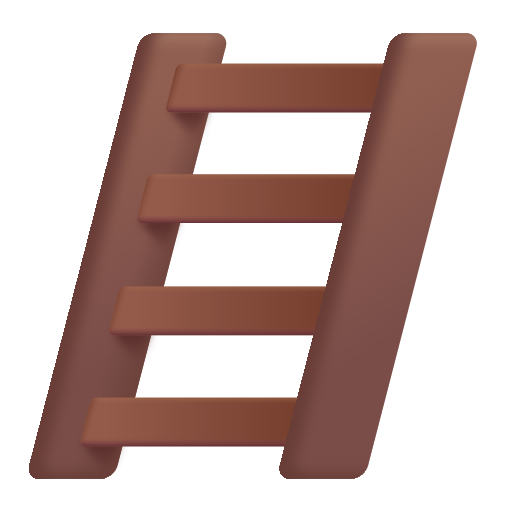
ladder color